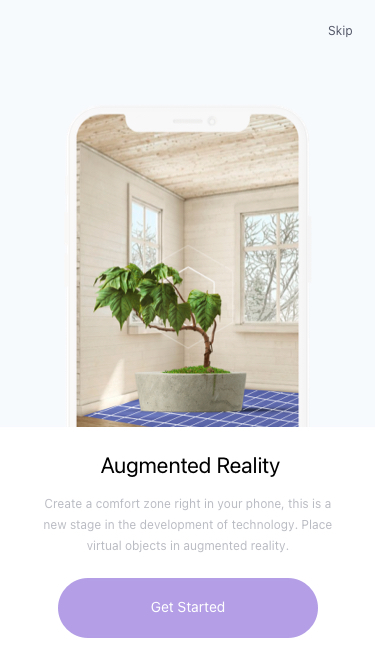
Text in this UI design:
Get Started
Create a comfort zone right in your phone, this is a new stage in the development of technology. Place virtual objects in augmented reality.
 Augmented Reality
Skip